Field crop: maize
Growth stage: 2
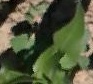
Species: maize